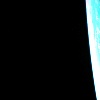
Label: space